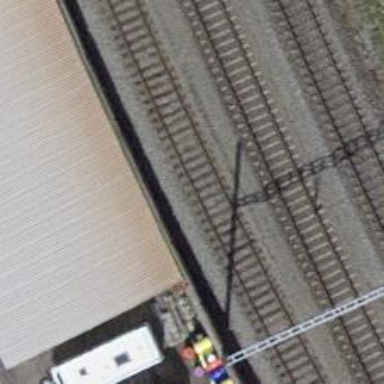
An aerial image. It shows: Single-track railway siding with electrified contact lines.